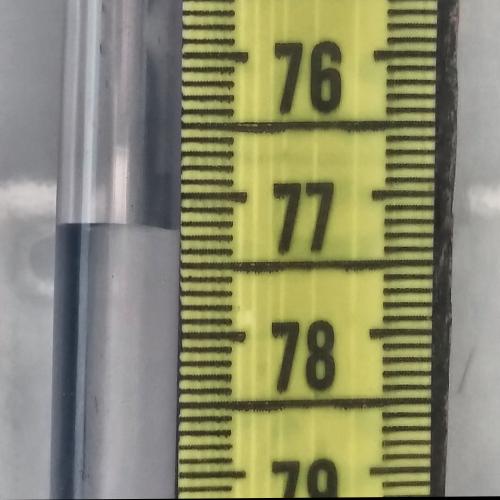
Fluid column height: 77.2 cm